Question: I have 3 UILabels stacked on top of each other like so:

The top label can be 2 lines, but isn't all of the time. I'm trying to vertically center all 3 labels between the top and bottom lines in picture. I'm just not sure how to go about doing it. I've tried setting the space between them equal and give >= margins on the top and bottom but it doesn't seem to work.
Trying to do this without code, all in the interface builder if possible.
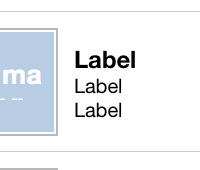
Answer: You could try putting the three labels inside a 'UIView', and then assigning that 'UIView' to align to the center of the 'UIImageView'.
You can easily do this by selecting all three UILabels, and going to 'Editor->Embed In->UIView'. Select the new view and on the image and select 'Editor->Align->Vertical Centers'